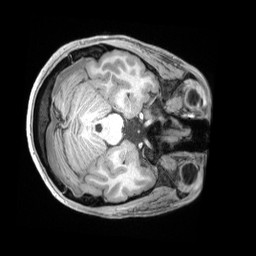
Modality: T1w
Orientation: axial
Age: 24
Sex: female
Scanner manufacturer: siemens
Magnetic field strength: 3 T
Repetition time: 2.4 s
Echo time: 0.00226 s